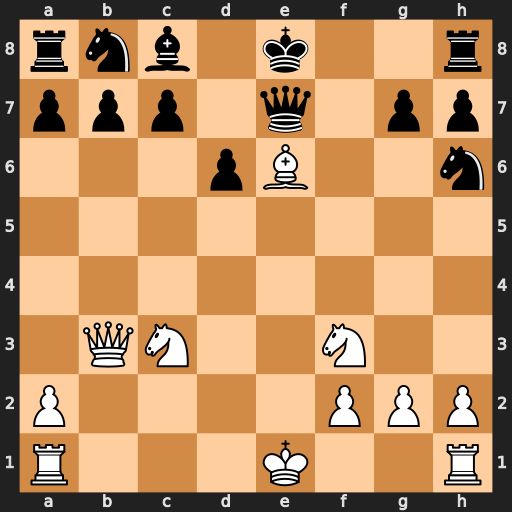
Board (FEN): rnb1k2r/ppp1q1pp/3pB2n/8/8/1QN2N2/P4PPP/R3K2R
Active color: w
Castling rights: KQkq
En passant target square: -
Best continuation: O-O Bxe6 Qxb7 O-O Qxa8